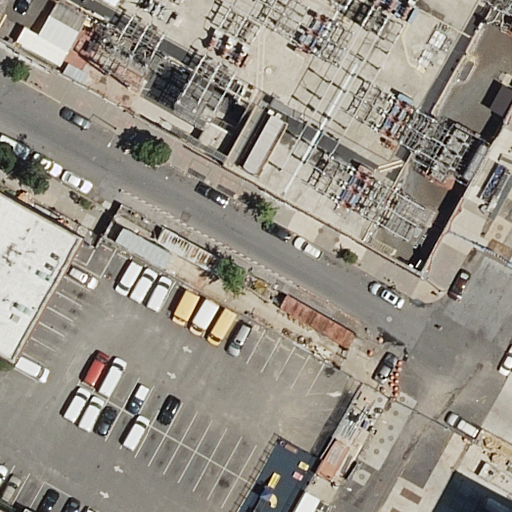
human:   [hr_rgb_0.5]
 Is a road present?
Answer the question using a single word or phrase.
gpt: yes

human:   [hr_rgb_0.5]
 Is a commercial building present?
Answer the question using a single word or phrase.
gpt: no

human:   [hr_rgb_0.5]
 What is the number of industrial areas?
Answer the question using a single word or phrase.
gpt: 1

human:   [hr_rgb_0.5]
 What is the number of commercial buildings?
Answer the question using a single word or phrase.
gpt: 0

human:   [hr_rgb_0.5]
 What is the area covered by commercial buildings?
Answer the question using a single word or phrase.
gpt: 0m2

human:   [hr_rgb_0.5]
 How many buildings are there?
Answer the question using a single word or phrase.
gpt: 2

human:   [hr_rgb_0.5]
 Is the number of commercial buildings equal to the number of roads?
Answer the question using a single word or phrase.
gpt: no

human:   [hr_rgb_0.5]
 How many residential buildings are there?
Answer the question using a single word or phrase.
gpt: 2

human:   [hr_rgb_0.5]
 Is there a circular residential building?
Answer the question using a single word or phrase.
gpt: no

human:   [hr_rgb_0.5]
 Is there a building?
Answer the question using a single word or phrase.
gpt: yes

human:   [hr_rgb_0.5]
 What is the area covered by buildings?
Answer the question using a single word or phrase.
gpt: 2411m2

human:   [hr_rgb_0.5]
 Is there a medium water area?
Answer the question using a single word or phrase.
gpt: no

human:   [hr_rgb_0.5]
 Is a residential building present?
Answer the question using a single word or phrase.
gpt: yes

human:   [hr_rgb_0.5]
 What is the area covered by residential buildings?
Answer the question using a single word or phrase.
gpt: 2411m2

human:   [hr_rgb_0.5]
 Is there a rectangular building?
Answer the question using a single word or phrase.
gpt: yes

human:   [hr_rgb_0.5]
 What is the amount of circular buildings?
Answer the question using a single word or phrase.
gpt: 0

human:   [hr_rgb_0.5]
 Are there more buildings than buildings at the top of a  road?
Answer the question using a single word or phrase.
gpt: no

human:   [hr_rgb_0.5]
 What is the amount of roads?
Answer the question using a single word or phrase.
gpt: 6

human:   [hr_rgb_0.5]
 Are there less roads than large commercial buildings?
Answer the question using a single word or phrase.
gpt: no

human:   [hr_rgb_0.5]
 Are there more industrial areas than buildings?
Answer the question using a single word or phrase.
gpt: no

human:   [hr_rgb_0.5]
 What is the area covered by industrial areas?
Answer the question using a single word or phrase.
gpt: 10218m2

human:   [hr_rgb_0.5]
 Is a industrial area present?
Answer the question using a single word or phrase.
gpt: yes

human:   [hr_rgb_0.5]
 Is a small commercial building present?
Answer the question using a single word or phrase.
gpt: no

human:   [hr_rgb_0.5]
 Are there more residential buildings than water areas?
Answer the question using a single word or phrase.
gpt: yes

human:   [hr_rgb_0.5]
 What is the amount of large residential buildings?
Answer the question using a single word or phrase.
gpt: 2

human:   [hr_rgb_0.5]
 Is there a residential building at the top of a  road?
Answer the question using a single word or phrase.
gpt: yes

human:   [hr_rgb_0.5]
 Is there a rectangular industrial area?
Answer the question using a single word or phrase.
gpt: no

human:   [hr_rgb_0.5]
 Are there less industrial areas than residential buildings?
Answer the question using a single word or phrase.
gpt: yes

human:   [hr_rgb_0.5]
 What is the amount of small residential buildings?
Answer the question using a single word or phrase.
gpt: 0

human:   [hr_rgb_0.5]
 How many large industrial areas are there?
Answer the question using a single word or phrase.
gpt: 1

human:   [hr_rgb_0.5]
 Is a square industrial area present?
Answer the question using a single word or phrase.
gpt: no

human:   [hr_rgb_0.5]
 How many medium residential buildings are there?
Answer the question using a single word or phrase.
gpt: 0

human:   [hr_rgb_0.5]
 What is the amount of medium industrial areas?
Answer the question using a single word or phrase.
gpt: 0

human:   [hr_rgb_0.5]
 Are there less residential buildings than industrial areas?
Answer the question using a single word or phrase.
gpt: no

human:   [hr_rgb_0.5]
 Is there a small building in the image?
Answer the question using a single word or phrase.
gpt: no

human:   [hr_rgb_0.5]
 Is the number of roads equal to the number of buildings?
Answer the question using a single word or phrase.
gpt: no

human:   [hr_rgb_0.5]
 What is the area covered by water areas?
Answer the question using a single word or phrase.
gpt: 0m2

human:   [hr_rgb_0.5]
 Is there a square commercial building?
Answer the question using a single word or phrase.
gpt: no

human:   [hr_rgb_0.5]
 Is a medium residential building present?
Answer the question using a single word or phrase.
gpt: no

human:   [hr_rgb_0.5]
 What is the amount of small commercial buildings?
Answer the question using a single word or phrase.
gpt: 0

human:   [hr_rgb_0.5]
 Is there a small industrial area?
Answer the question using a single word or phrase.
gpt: no

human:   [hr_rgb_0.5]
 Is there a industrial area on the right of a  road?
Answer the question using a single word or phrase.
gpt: no

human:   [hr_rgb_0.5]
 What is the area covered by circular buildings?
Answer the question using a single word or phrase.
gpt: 0m2

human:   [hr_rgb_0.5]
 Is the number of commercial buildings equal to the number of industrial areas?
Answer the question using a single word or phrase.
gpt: no

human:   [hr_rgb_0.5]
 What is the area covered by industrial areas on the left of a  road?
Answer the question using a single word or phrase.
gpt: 10218m2

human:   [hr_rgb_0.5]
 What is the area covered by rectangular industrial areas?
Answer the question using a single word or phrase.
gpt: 0m2

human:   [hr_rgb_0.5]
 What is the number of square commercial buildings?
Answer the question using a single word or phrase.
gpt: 0

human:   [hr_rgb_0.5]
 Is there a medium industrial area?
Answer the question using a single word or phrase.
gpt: no

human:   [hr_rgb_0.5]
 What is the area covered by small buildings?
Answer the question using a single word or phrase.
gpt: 0m2

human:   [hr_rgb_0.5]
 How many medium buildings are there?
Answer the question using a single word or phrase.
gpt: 0

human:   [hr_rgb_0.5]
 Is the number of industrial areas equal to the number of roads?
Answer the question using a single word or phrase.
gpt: no

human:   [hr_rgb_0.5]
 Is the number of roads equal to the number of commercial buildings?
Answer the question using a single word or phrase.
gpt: no

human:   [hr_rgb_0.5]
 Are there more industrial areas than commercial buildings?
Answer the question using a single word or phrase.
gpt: yes

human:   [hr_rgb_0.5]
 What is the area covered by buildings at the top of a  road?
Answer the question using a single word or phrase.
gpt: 2411m2

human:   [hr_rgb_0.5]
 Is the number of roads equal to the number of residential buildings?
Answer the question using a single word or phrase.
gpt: no

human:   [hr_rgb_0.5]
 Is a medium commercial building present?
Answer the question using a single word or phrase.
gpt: no

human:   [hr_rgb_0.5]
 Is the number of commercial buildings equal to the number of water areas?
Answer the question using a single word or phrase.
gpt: yes

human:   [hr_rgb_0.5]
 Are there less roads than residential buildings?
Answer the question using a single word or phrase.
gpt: no

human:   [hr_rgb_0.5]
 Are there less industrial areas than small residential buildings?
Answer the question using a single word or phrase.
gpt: no

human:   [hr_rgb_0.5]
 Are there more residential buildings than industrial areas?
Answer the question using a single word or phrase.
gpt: yes

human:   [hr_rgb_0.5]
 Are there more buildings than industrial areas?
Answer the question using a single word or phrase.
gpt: yes

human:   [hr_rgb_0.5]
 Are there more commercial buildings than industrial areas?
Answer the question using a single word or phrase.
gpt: no

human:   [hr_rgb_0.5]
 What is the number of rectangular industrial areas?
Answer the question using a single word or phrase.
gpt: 0

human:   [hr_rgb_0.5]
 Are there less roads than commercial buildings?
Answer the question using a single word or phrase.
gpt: no